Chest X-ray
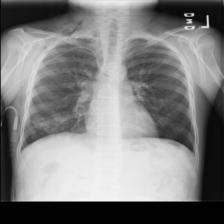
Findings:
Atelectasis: negative
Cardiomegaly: negative
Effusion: negative
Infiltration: positive
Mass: negative
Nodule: negative
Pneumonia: negative
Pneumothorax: negative
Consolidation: positive
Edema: negative
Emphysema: positive
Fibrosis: negative
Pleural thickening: negative
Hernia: negative